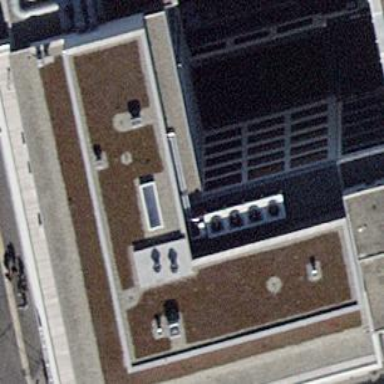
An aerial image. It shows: Office building.